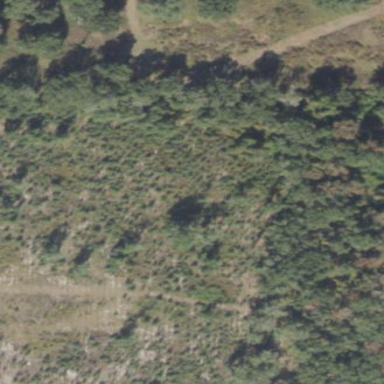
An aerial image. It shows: Forest area dominated by needle-leaved trees.